Brain MRI, modality: hrT2
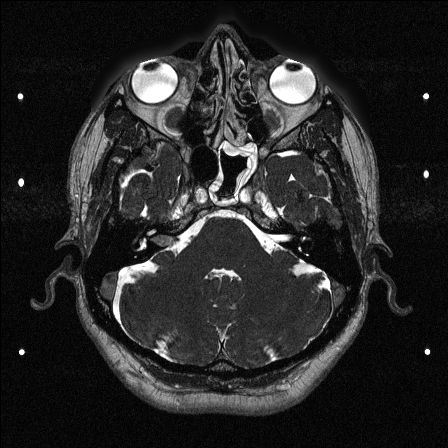